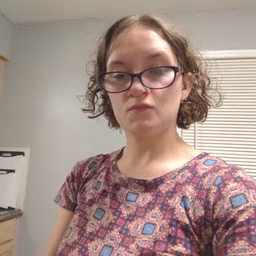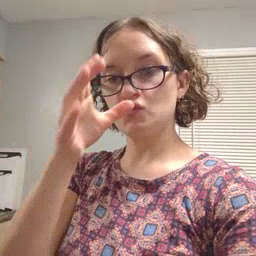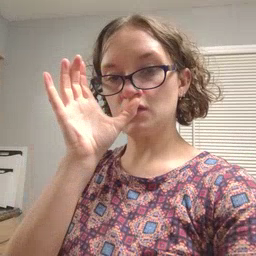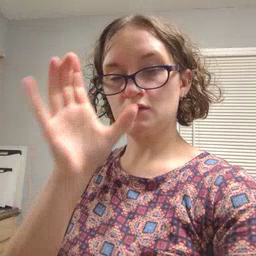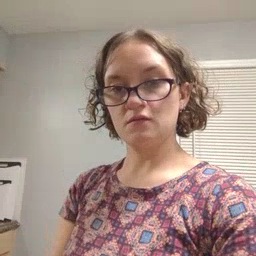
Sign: drink